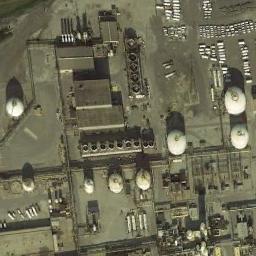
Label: storage_tank